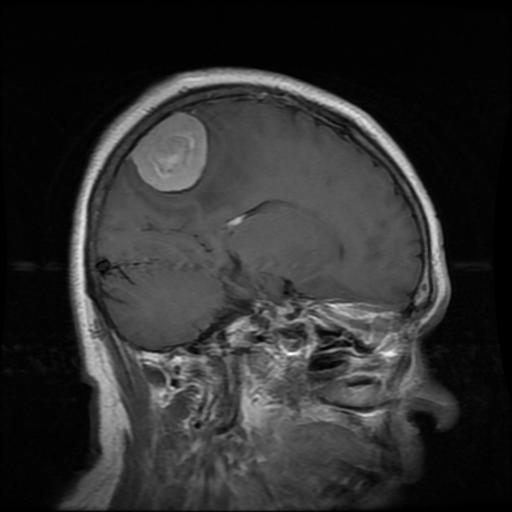
Label: meningioma